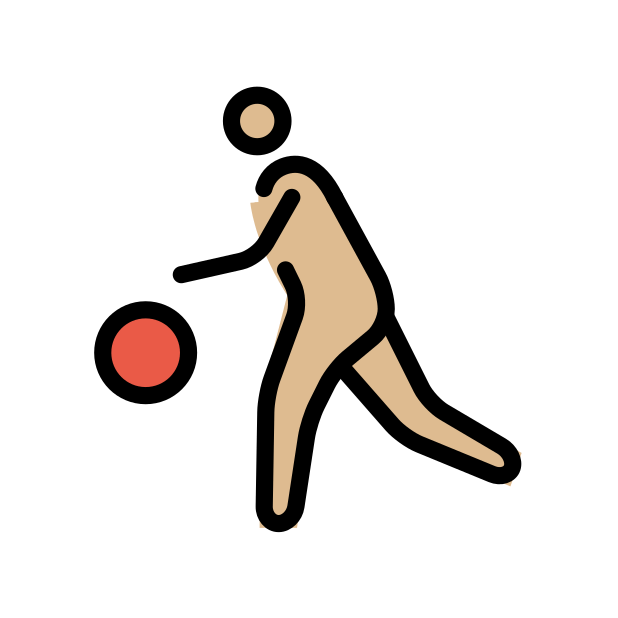
person bouncing ball: medium-light skin tone